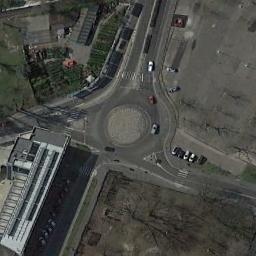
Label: roundabout